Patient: sex M, age 71
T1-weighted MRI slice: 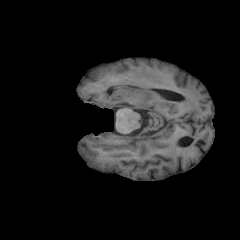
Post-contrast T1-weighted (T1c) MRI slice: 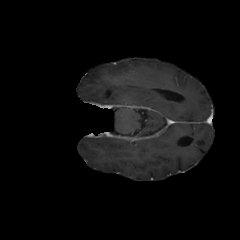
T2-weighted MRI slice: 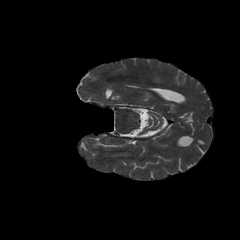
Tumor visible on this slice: no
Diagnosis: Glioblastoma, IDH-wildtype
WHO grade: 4